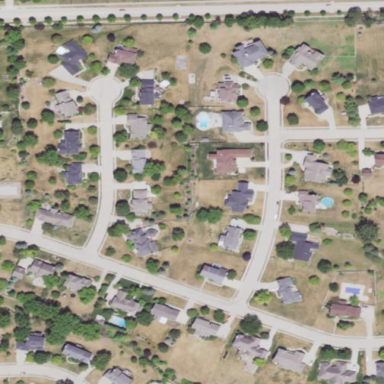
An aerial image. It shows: Residential area within neighborhood.